【题型】选择题　【知识点】立体几何　【难度】easy
某圆锥的侧面展开图是一个半径为 $2\sqrt{6}$，圆心角为 $\pi$ 的扇形，则该圆锥的内切球的体积为（ \quad ）

A. $\frac{8\sqrt{2}\pi}{3}$ \qquad\qquad B. $\frac{8\sqrt{3}\pi}{3}$ \qquad\qquad C. $4\pi$ \qquad\qquad D. $6\pi$
【解答】
【答案】 A

【分析】 根据圆锥侧面展开图可得圆锥的半径和高，利用相似即可求解内切球半径，进而由球的体积公式求出答案.

【详解】 设圆锥的底面半径为 $r$，高为 $h$，则由题意可得 $2\pi r = \pi \times 2\sqrt{6}$，解得 $r = \sqrt{6}$，

所以 $h = \sqrt{(2\sqrt{6})^2 - (\sqrt{6})^2} = 3\sqrt{2}$，

设该圆锥内切球的半径为 $R$，作出轴截面如图所示，

其中 $O$ 为内切球的球心，$D$ 为圆锥底面的圆心，$D, E$ 为切点，

则 $\triangle OEA \sim \triangle CDA$，则 $\frac{OE}{AO} = \frac{CD}{AC}$，即 $\frac{R}{3\sqrt{2}-R} = \frac{\sqrt{6}}{2\sqrt{6}}$，解得 $R = \sqrt{2}$，

所以该圆锥的内切球的体积 $V = \frac{4\pi R^3}{3} = \frac{4\pi \times (\sqrt{2})^3}{3} = \frac{8\sqrt{2}\pi}{3}$，

故选：A.
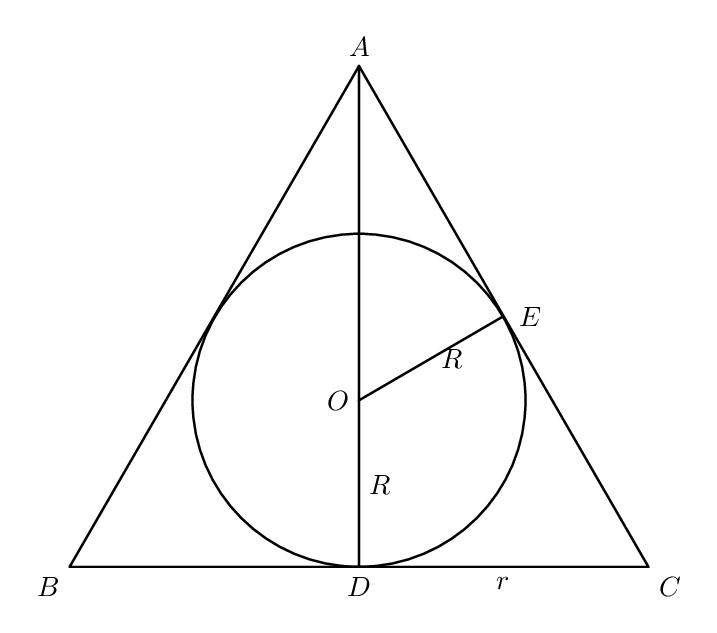